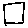
Label: square